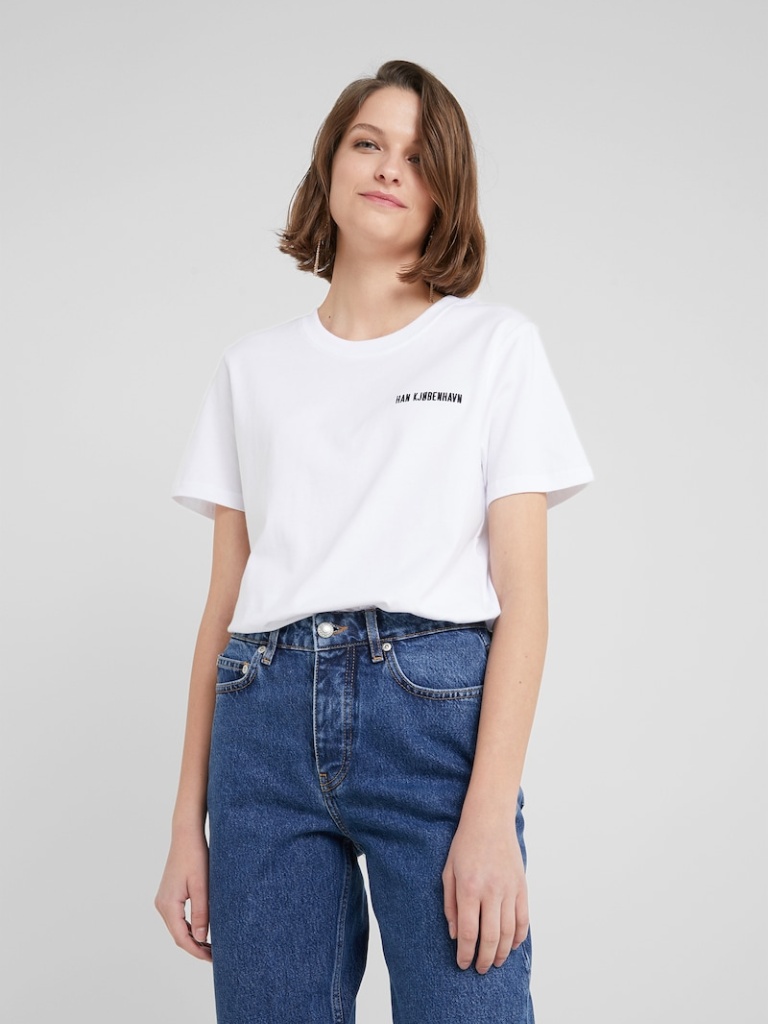
cotton relaxed short sleeve hip length French Tucked crew t-shirt